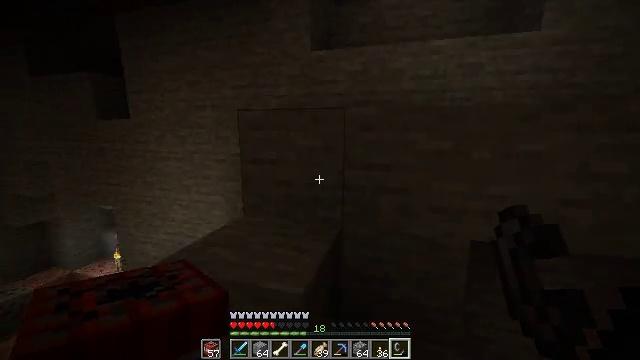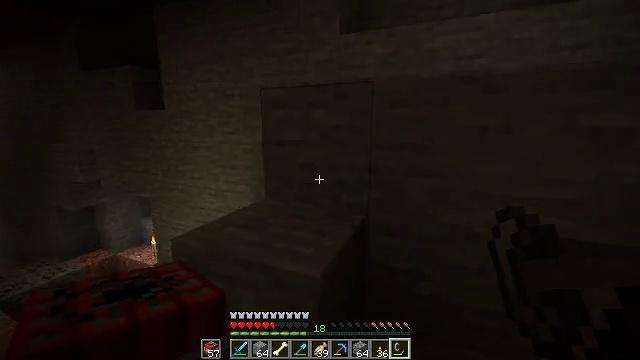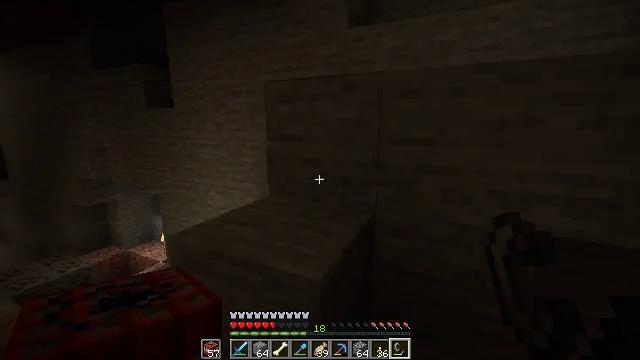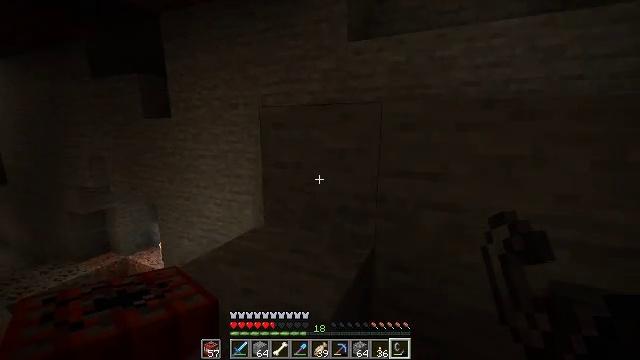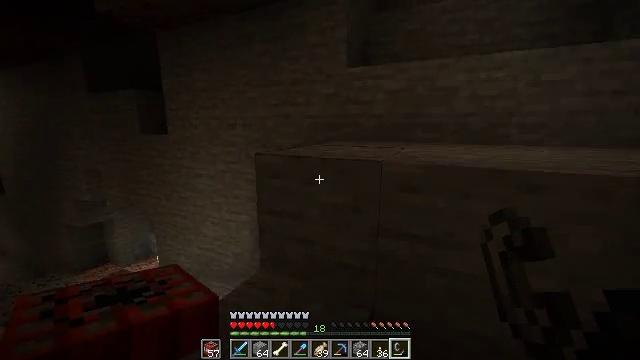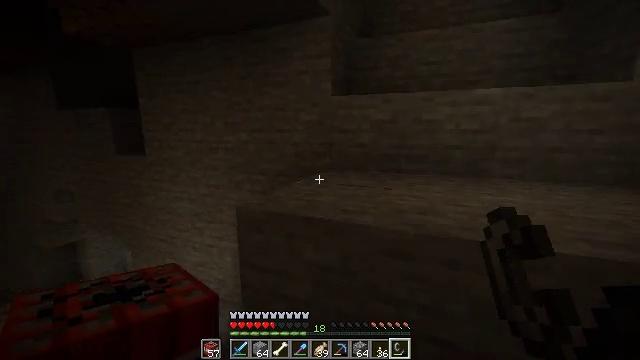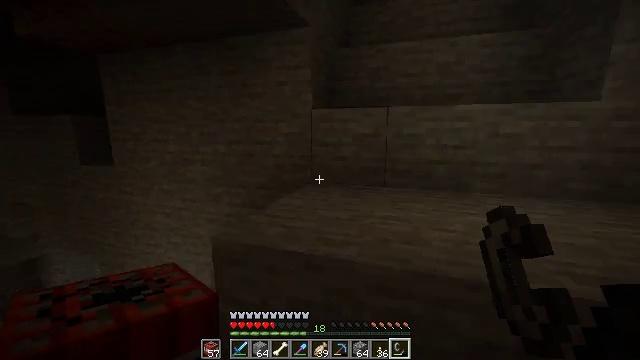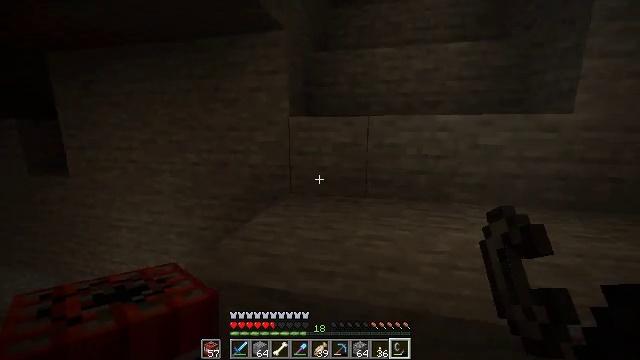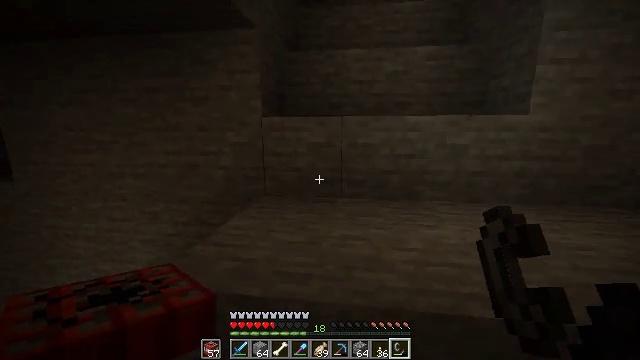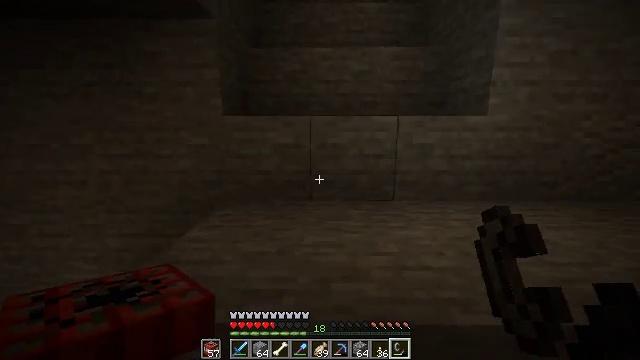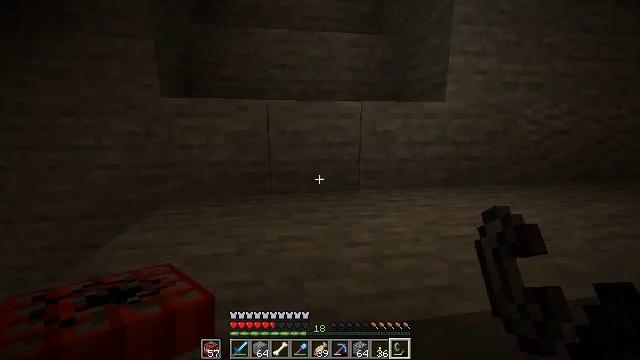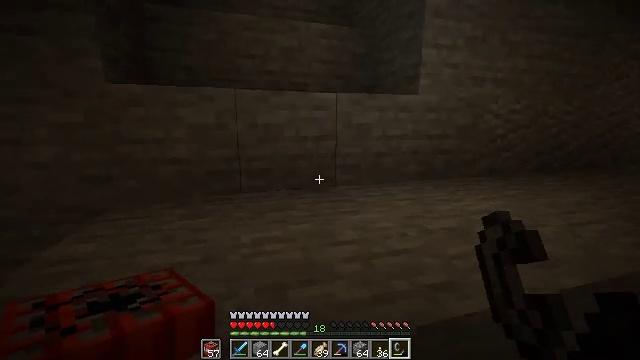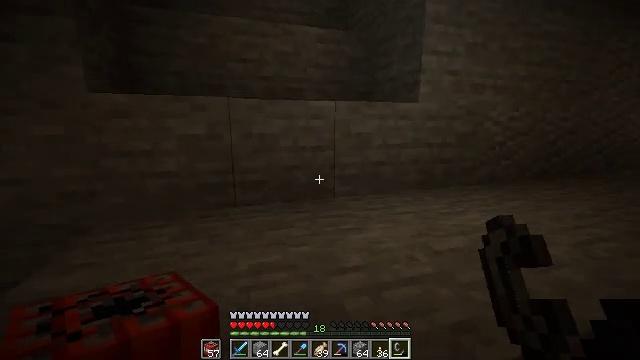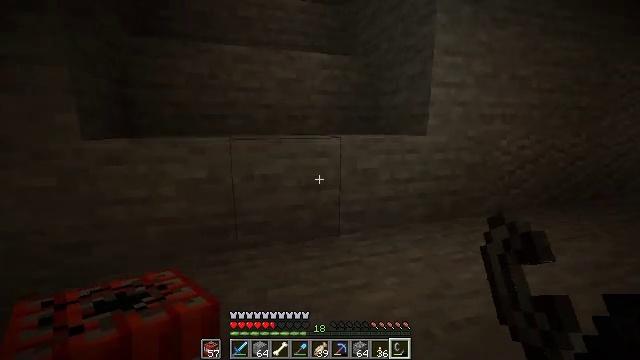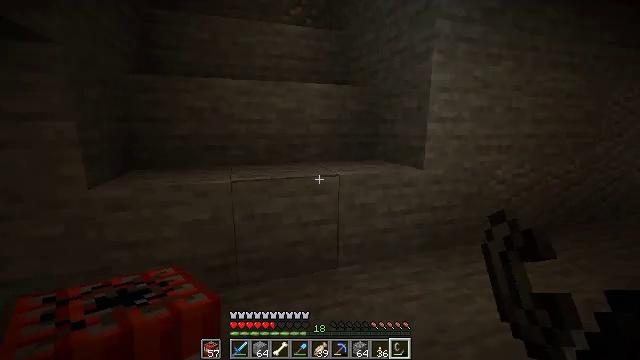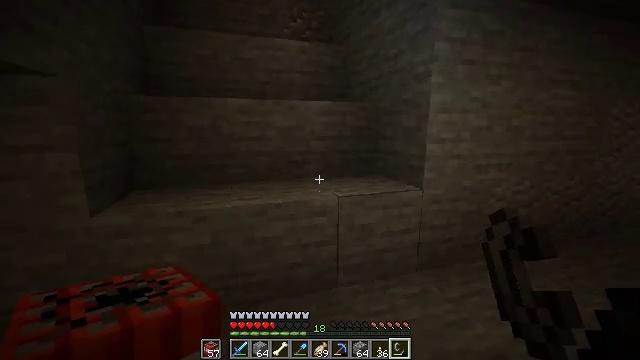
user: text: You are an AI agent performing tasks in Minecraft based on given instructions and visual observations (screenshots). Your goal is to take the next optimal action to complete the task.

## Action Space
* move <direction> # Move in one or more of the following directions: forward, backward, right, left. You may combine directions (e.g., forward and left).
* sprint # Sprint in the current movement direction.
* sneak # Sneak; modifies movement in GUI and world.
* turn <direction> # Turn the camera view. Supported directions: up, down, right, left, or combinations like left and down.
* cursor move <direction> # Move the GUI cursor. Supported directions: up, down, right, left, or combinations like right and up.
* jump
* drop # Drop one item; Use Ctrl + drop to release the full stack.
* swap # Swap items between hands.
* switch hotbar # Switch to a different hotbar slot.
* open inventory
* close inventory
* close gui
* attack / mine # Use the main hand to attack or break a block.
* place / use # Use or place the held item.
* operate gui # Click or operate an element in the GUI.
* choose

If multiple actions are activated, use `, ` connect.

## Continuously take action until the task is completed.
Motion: motion action
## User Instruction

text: Remove a golden chestplate from the inventory.
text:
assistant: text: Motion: move forward, turn left
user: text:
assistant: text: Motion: move forward, turn left, jump
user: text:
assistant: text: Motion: move forward, jump
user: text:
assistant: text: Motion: move forward, jump
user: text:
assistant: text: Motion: move forward, turn right
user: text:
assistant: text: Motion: move forward, turn right
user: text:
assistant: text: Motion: move forward, turn right
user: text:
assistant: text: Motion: move forward, turn right
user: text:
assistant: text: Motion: move forward, turn right
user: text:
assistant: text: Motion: move forward, turn right, jump
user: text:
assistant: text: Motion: move forward, turn right, jump
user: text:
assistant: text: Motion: move forward, turn right, jump
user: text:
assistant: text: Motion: move forward, jump
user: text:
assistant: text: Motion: move forward
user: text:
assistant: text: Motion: move forward
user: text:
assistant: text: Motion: move forward, turn left
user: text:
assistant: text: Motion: move forward, turn left
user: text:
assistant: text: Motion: move forward, turn left
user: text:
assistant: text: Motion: move forward
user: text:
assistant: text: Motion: move forward
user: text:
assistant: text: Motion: move forward
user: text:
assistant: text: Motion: move forward
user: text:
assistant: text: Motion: move forward, jump
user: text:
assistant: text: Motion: move forward, jump
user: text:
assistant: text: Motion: move forward, jump
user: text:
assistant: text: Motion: move forward, jump
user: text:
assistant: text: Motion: move forward
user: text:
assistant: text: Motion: move forward
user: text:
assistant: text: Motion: move forward
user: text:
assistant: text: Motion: move forward